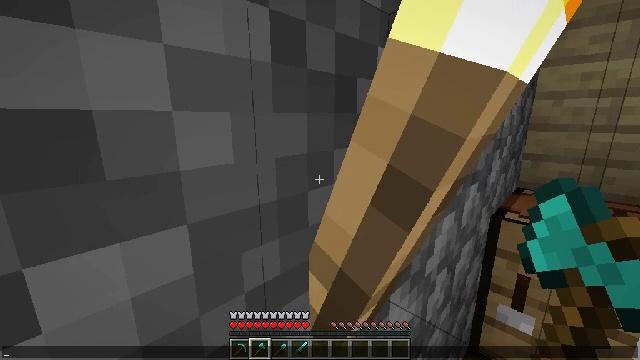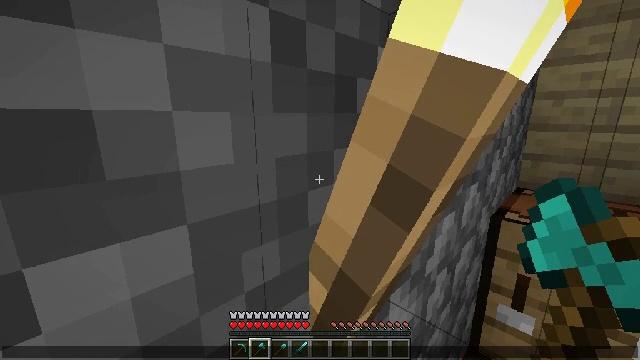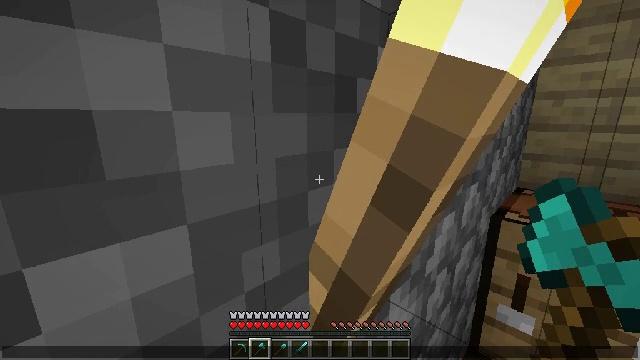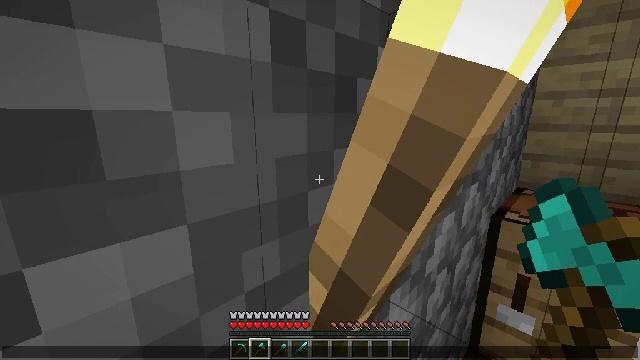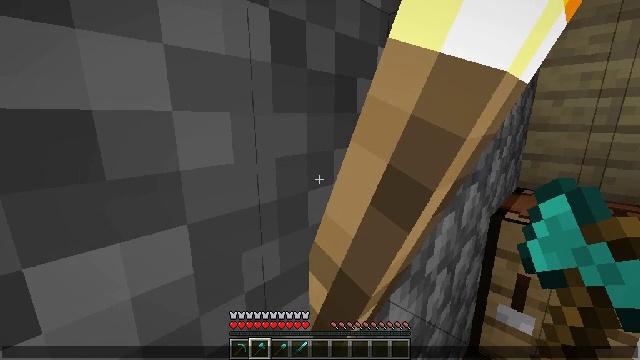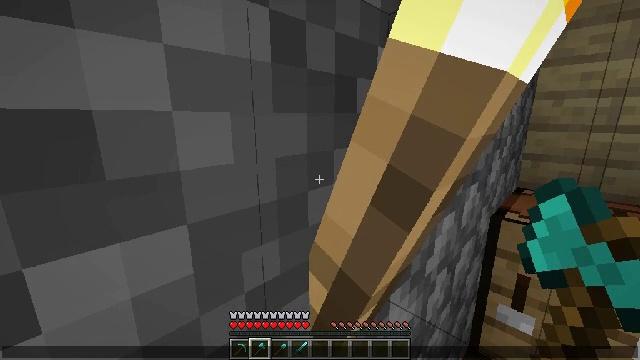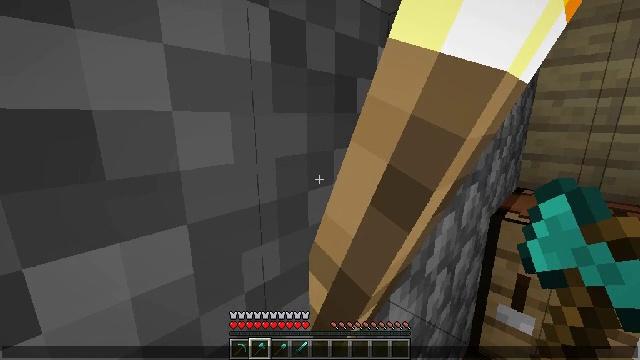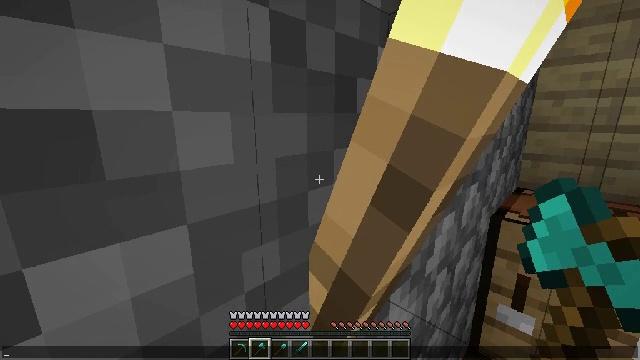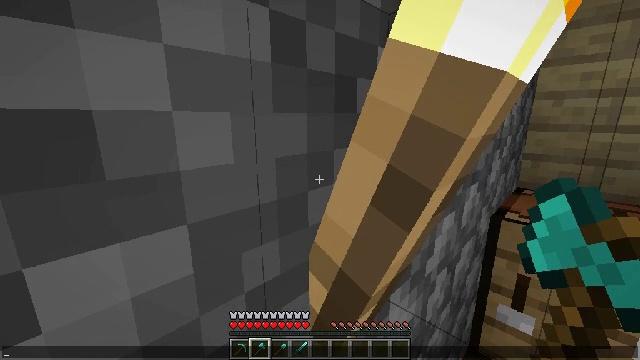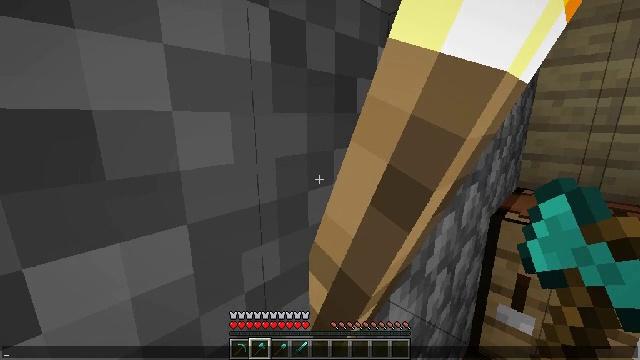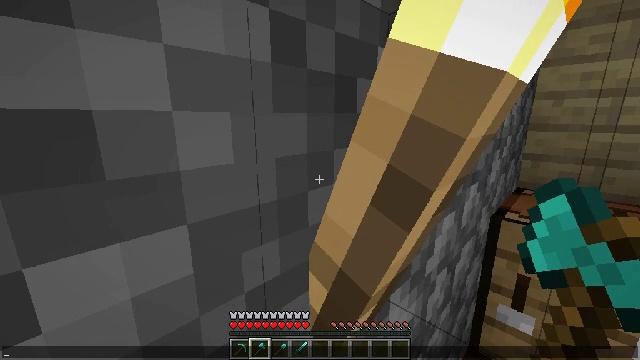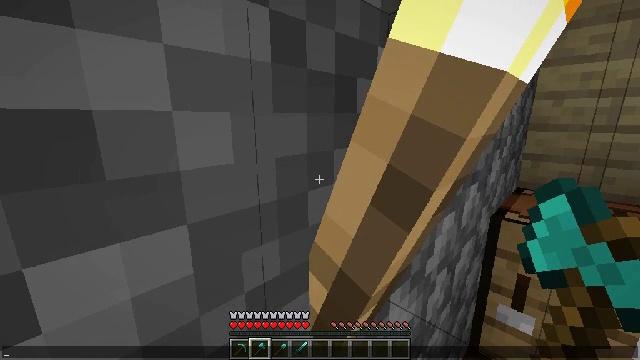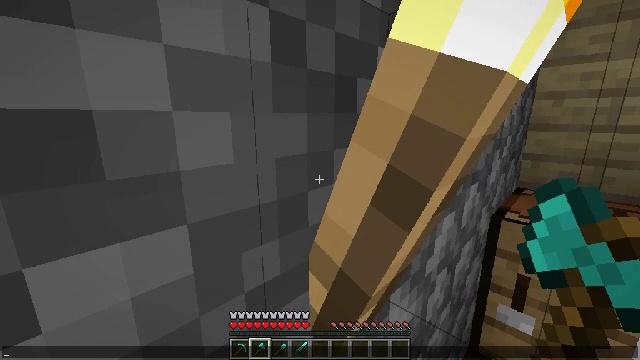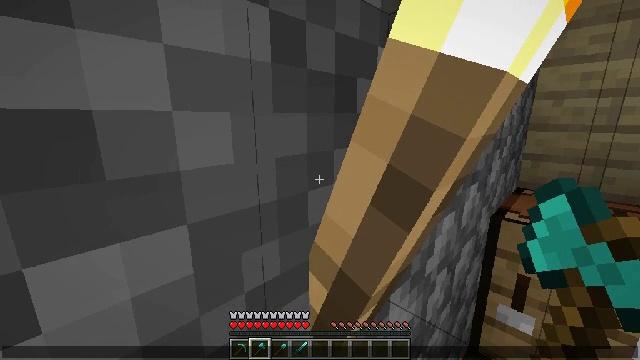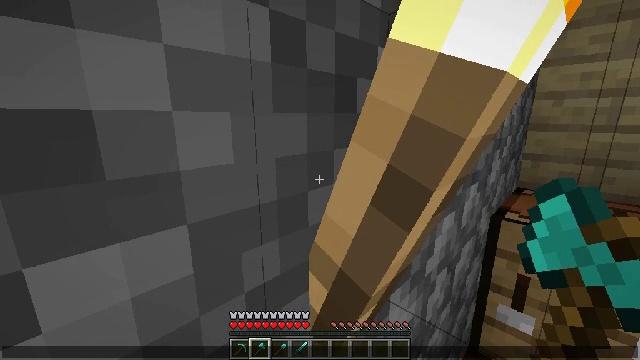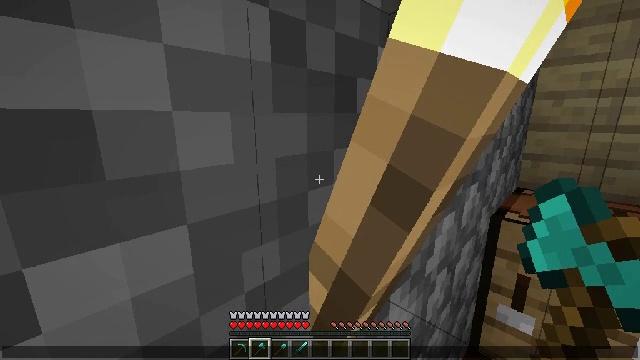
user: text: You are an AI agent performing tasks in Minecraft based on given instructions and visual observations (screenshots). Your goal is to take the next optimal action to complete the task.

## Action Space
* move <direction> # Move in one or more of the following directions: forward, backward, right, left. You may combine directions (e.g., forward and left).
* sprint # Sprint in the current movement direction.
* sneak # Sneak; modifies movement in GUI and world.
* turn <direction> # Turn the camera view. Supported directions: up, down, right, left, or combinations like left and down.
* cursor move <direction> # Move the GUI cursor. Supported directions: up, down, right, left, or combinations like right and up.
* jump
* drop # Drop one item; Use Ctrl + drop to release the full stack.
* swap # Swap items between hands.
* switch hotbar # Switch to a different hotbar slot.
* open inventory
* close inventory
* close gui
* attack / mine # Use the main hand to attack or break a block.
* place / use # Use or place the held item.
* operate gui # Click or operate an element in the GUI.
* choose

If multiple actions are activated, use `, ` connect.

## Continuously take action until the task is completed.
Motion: motion action
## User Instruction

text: Mine the wall torch to remove it.
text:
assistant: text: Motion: no_op
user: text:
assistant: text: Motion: no_op
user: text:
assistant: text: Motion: no_op
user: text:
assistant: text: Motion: no_op
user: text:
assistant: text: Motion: no_op
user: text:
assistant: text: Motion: no_op
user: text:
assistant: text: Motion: no_op
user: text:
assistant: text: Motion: no_op
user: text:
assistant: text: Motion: no_op
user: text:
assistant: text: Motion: no_op
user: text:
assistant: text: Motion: no_op
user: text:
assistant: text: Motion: no_op
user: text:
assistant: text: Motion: no_op
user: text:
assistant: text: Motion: no_op
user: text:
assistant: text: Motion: no_op
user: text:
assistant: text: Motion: no_op
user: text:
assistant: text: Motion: no_op
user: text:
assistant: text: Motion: no_op
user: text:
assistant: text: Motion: no_op
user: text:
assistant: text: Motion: no_op
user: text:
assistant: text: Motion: no_op
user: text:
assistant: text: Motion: no_op
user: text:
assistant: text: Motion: no_op
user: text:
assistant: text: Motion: no_op
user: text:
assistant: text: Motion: no_op
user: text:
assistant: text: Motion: no_op
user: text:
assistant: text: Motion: no_op
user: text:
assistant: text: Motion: no_op
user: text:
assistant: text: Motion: no_op
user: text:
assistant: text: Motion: no_op